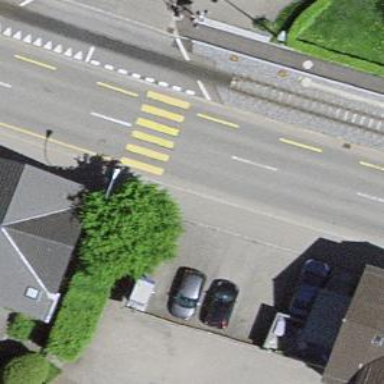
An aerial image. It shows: Uncontrolled crossing on the road.